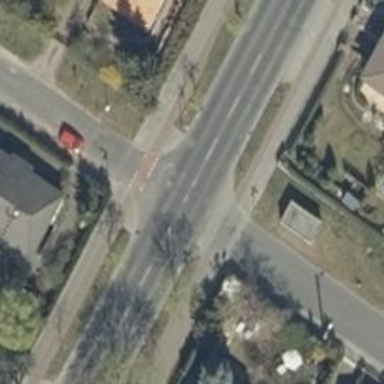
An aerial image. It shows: Road with "give way" sign.